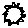
Label: sun